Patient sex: F
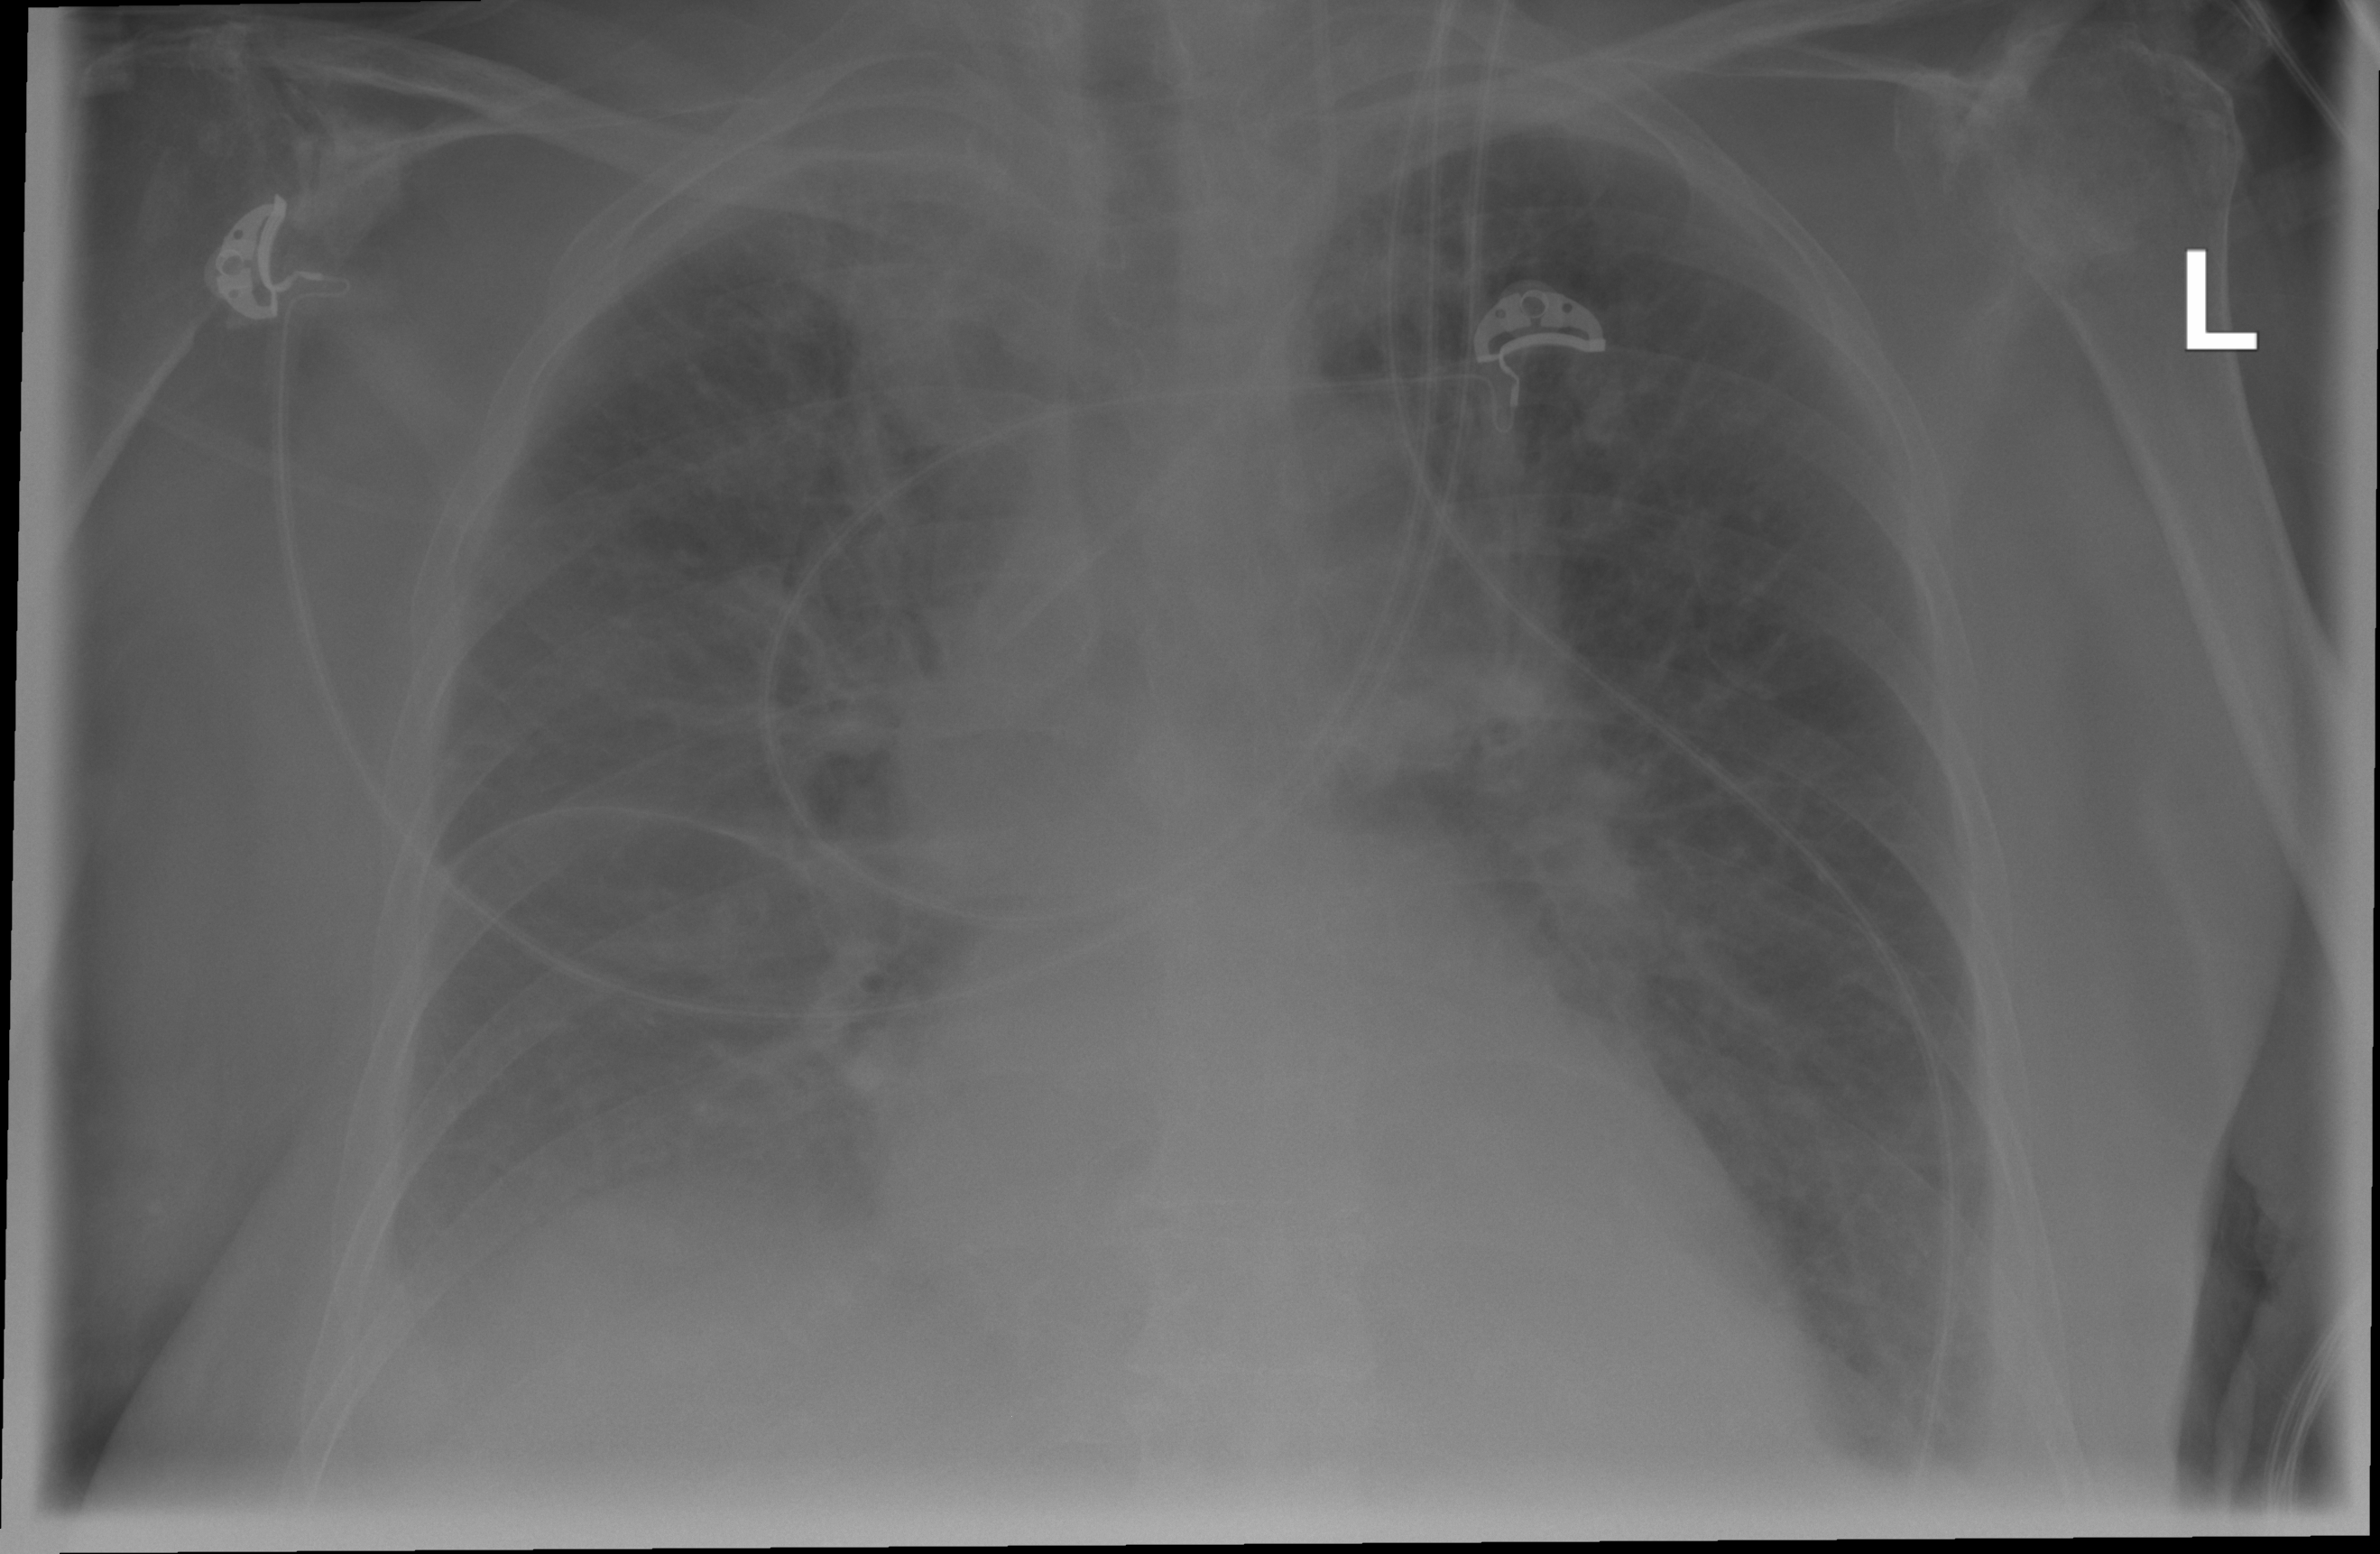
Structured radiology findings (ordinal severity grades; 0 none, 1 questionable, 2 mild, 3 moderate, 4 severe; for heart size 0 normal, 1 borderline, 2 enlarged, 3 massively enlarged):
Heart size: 1
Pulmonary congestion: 2
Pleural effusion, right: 2
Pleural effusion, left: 2
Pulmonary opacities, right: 0
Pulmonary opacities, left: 0
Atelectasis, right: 2
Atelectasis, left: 2